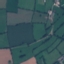
Label: Pasture